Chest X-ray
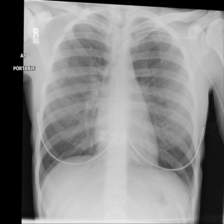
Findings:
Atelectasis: negative
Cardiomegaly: negative
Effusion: negative
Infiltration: negative
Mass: negative
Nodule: negative
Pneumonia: negative
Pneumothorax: negative
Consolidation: negative
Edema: negative
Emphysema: negative
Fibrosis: negative
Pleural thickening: negative
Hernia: negative